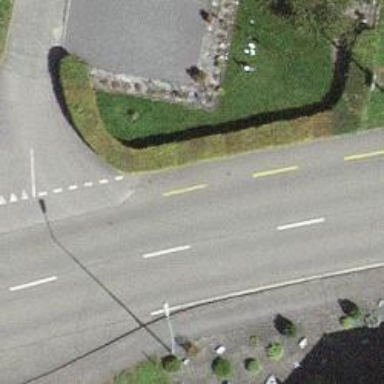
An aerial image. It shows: Secondary road with asphalt surface.